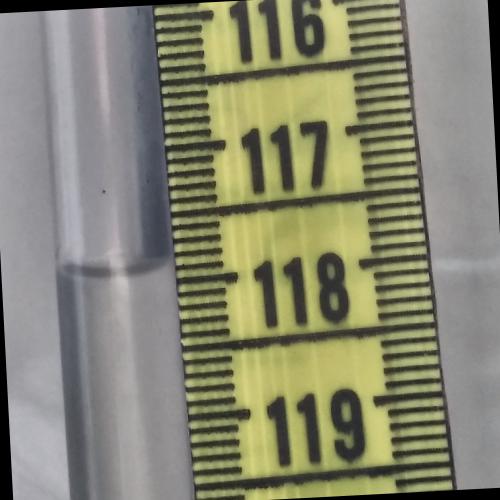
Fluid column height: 117.9 cm